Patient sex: M
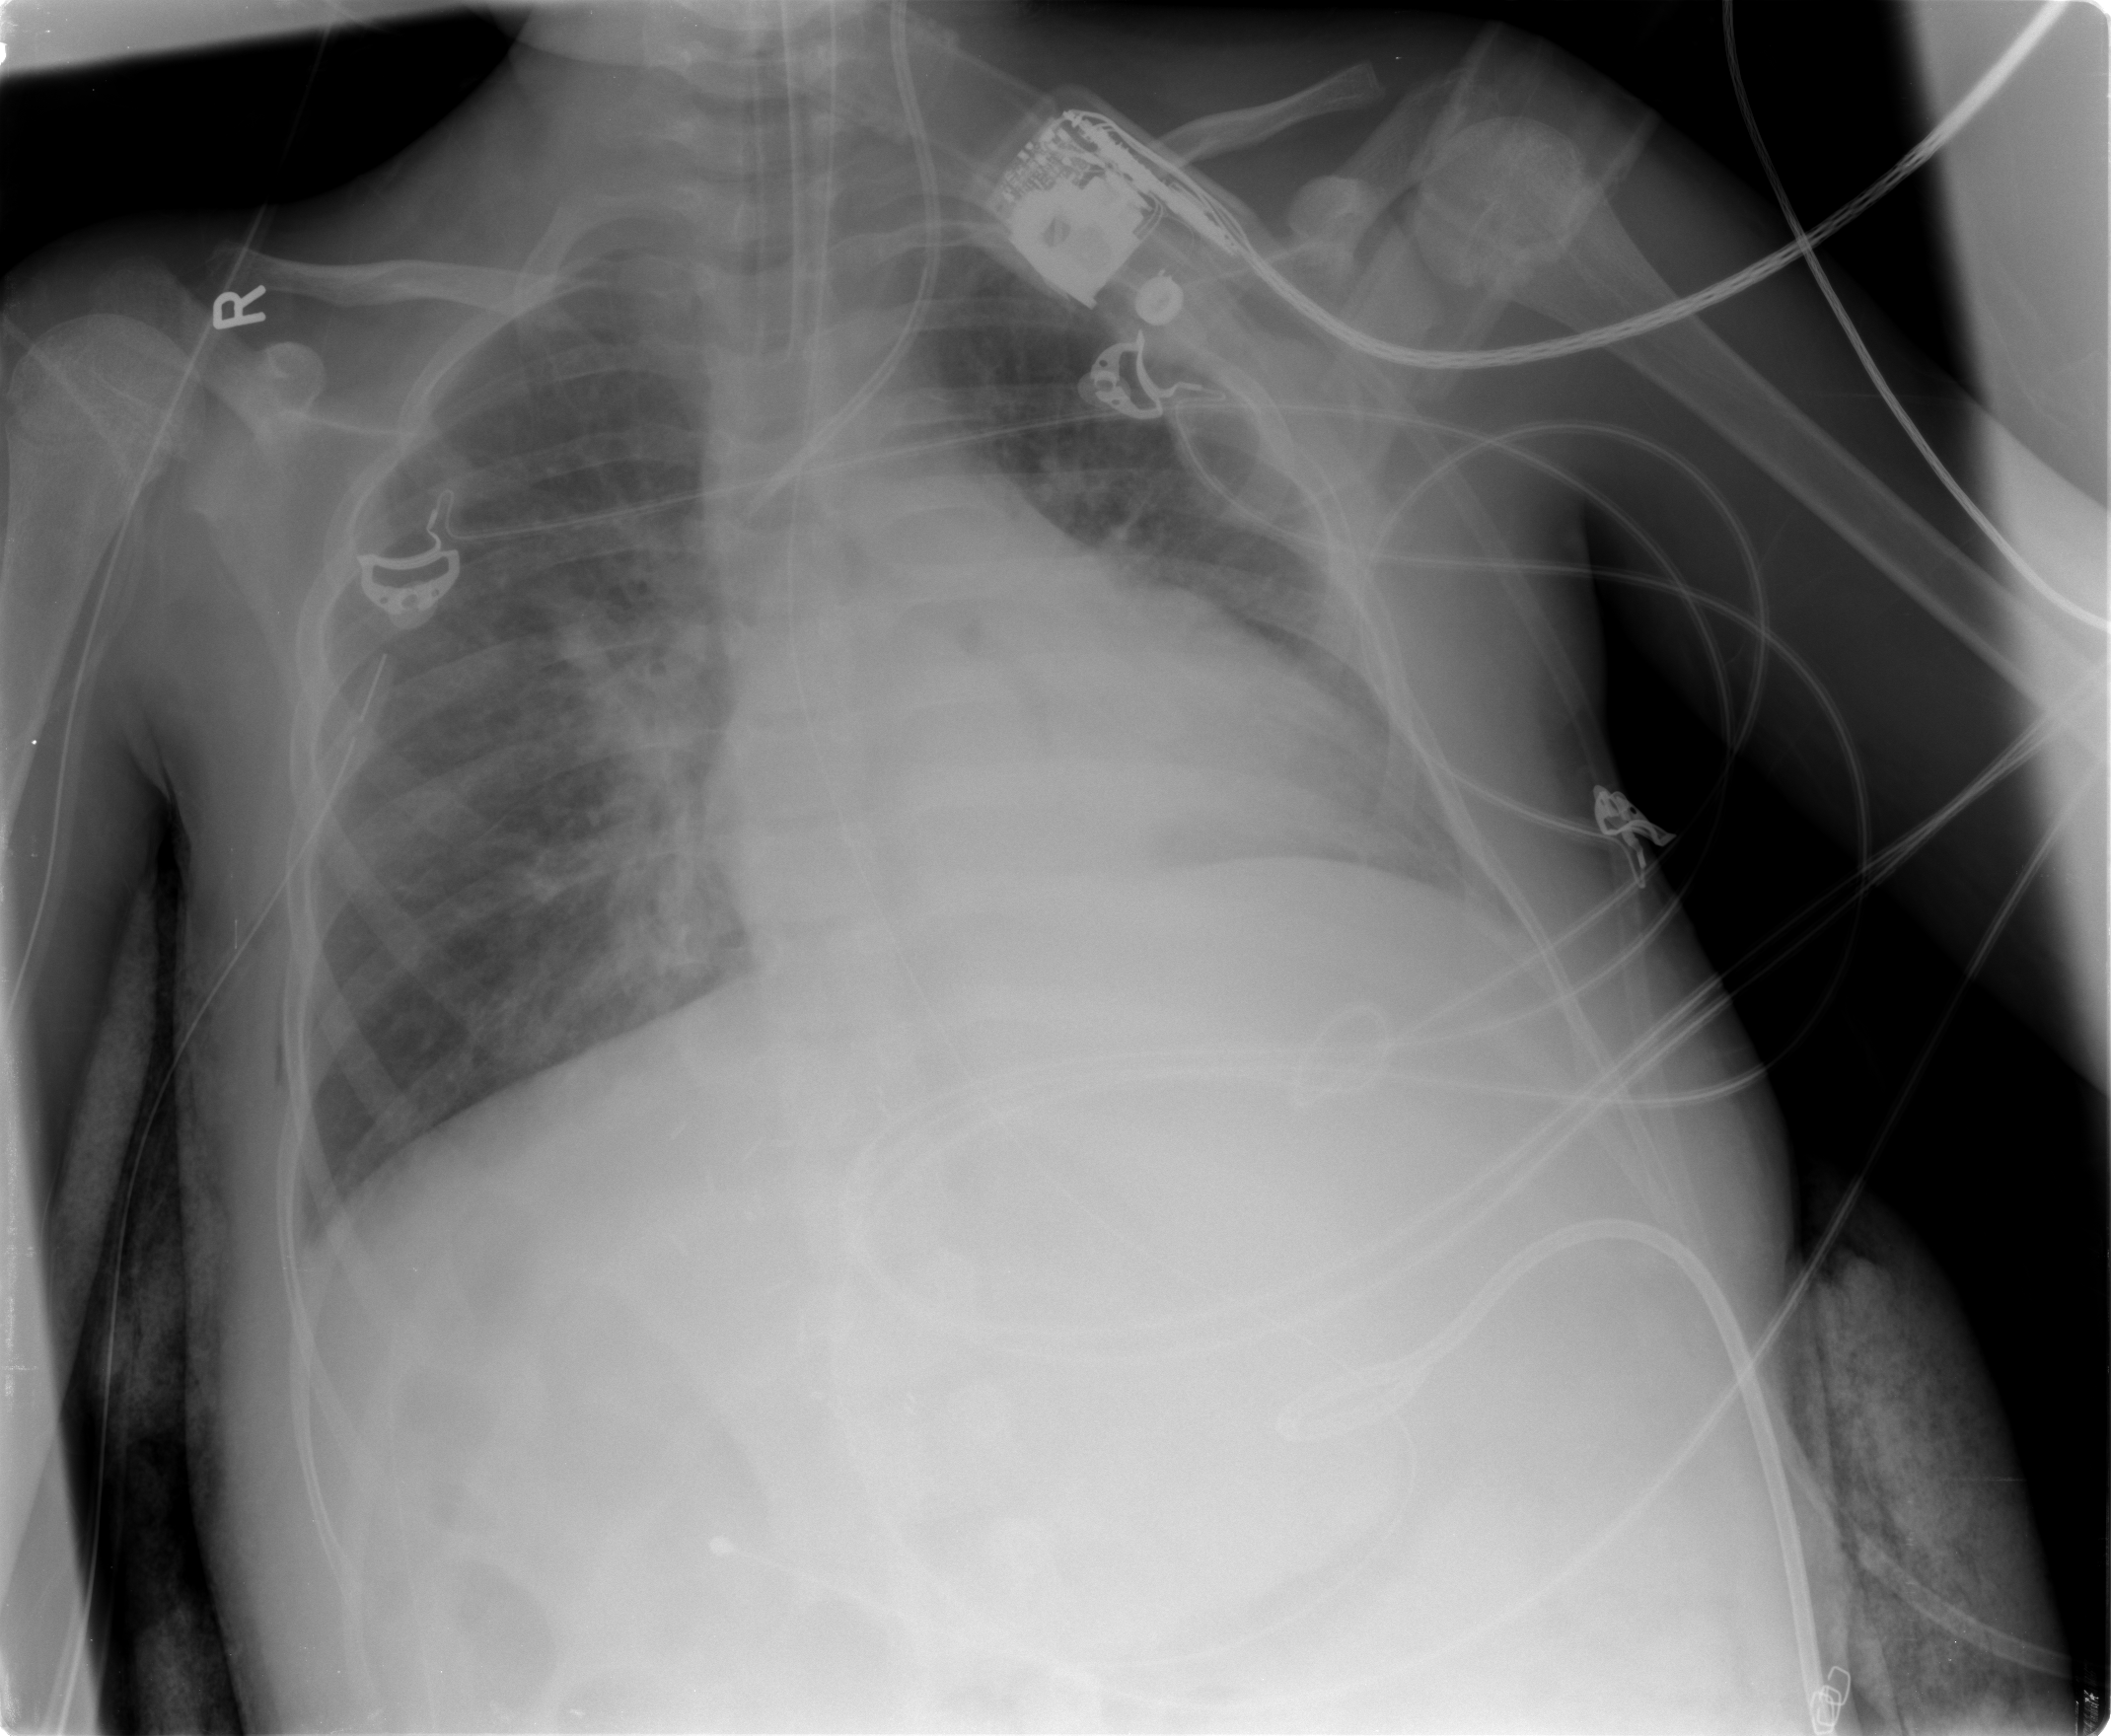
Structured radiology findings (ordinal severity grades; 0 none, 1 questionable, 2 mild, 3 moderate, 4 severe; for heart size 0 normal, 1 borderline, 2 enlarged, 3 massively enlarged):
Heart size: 1
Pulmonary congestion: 2
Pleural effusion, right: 2
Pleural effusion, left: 1
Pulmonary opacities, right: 3
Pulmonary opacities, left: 2
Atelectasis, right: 2
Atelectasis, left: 2